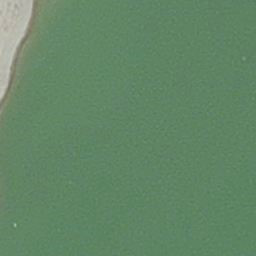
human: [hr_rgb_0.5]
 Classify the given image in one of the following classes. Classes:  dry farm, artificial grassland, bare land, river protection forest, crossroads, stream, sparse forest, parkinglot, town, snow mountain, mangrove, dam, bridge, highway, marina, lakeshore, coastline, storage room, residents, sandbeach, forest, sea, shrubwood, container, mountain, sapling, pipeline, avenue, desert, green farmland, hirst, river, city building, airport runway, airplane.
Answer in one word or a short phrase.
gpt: sea